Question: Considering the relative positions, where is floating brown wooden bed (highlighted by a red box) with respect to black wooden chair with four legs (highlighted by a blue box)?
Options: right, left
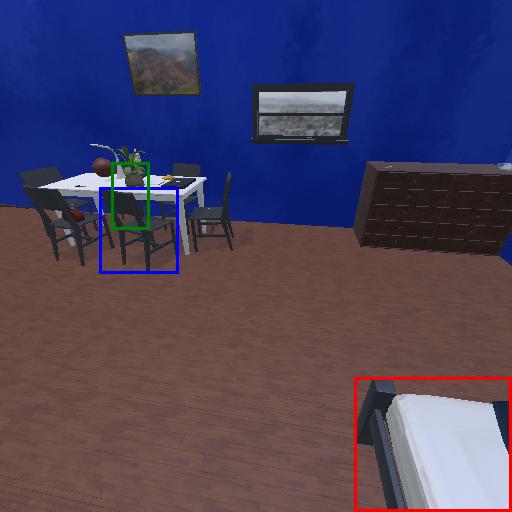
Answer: right